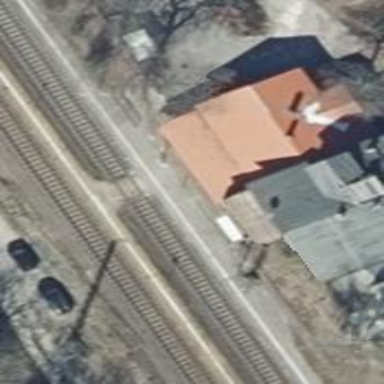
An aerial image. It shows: Stop position for public transport at railway stop.